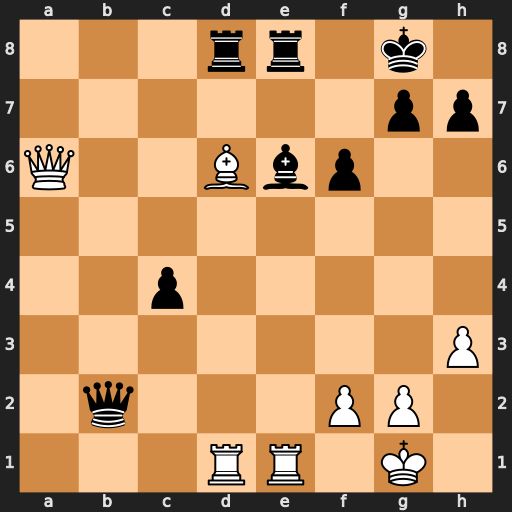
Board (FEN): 3rr1k1/6pp/Q2Bbp2/8/2p5/7P/1q3PP1/3RR1K1
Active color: w
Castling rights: -
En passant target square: -
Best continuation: Be7 Rxd1 Qxe6+ Kh8 Rxd1